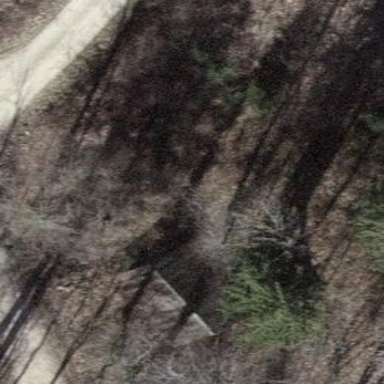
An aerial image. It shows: Hut.